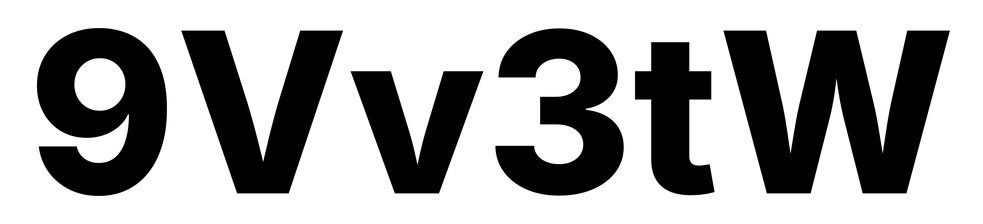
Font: Inter_ExtraBold